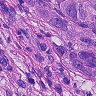
Metastatic tissue present: yes